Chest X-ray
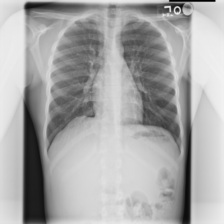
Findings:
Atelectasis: negative
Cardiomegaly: negative
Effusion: negative
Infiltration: negative
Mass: negative
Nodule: negative
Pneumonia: negative
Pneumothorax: negative
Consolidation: negative
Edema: negative
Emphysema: negative
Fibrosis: negative
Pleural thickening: negative
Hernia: negative